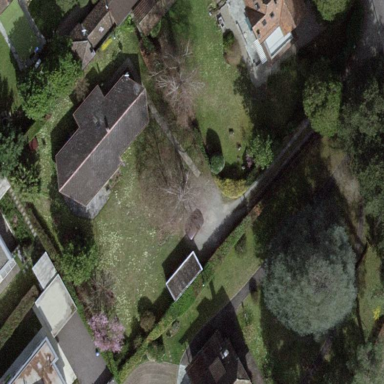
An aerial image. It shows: Garden enclosed by fence.